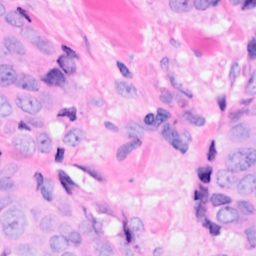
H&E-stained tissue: Breast